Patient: sex F, age 56
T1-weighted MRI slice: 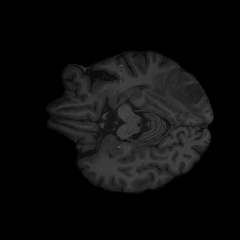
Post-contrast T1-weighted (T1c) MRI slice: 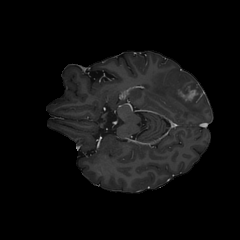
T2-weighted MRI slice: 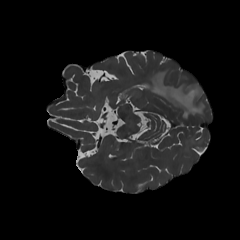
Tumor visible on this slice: yes
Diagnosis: Glioblastoma, IDH-wildtype
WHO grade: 4